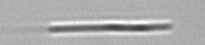
Label: Leptocylindrus